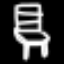
Label: chair